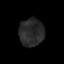
Tissue: prostate
Cell type: T cells
Senescence score: 0.7635
Nuclear area (px): 680
Mean DAPI intensity: 40.731